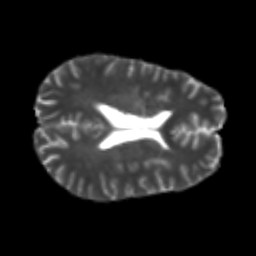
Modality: T2w
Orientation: axial
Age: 26
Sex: male
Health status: healthy
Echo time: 0.074 s